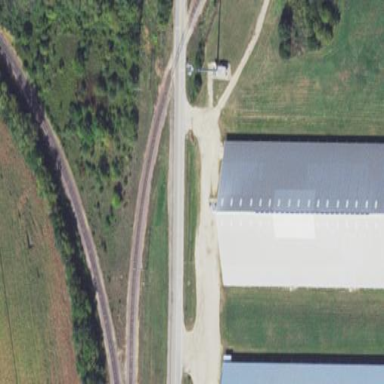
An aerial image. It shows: Agricultural warehouse.